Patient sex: F
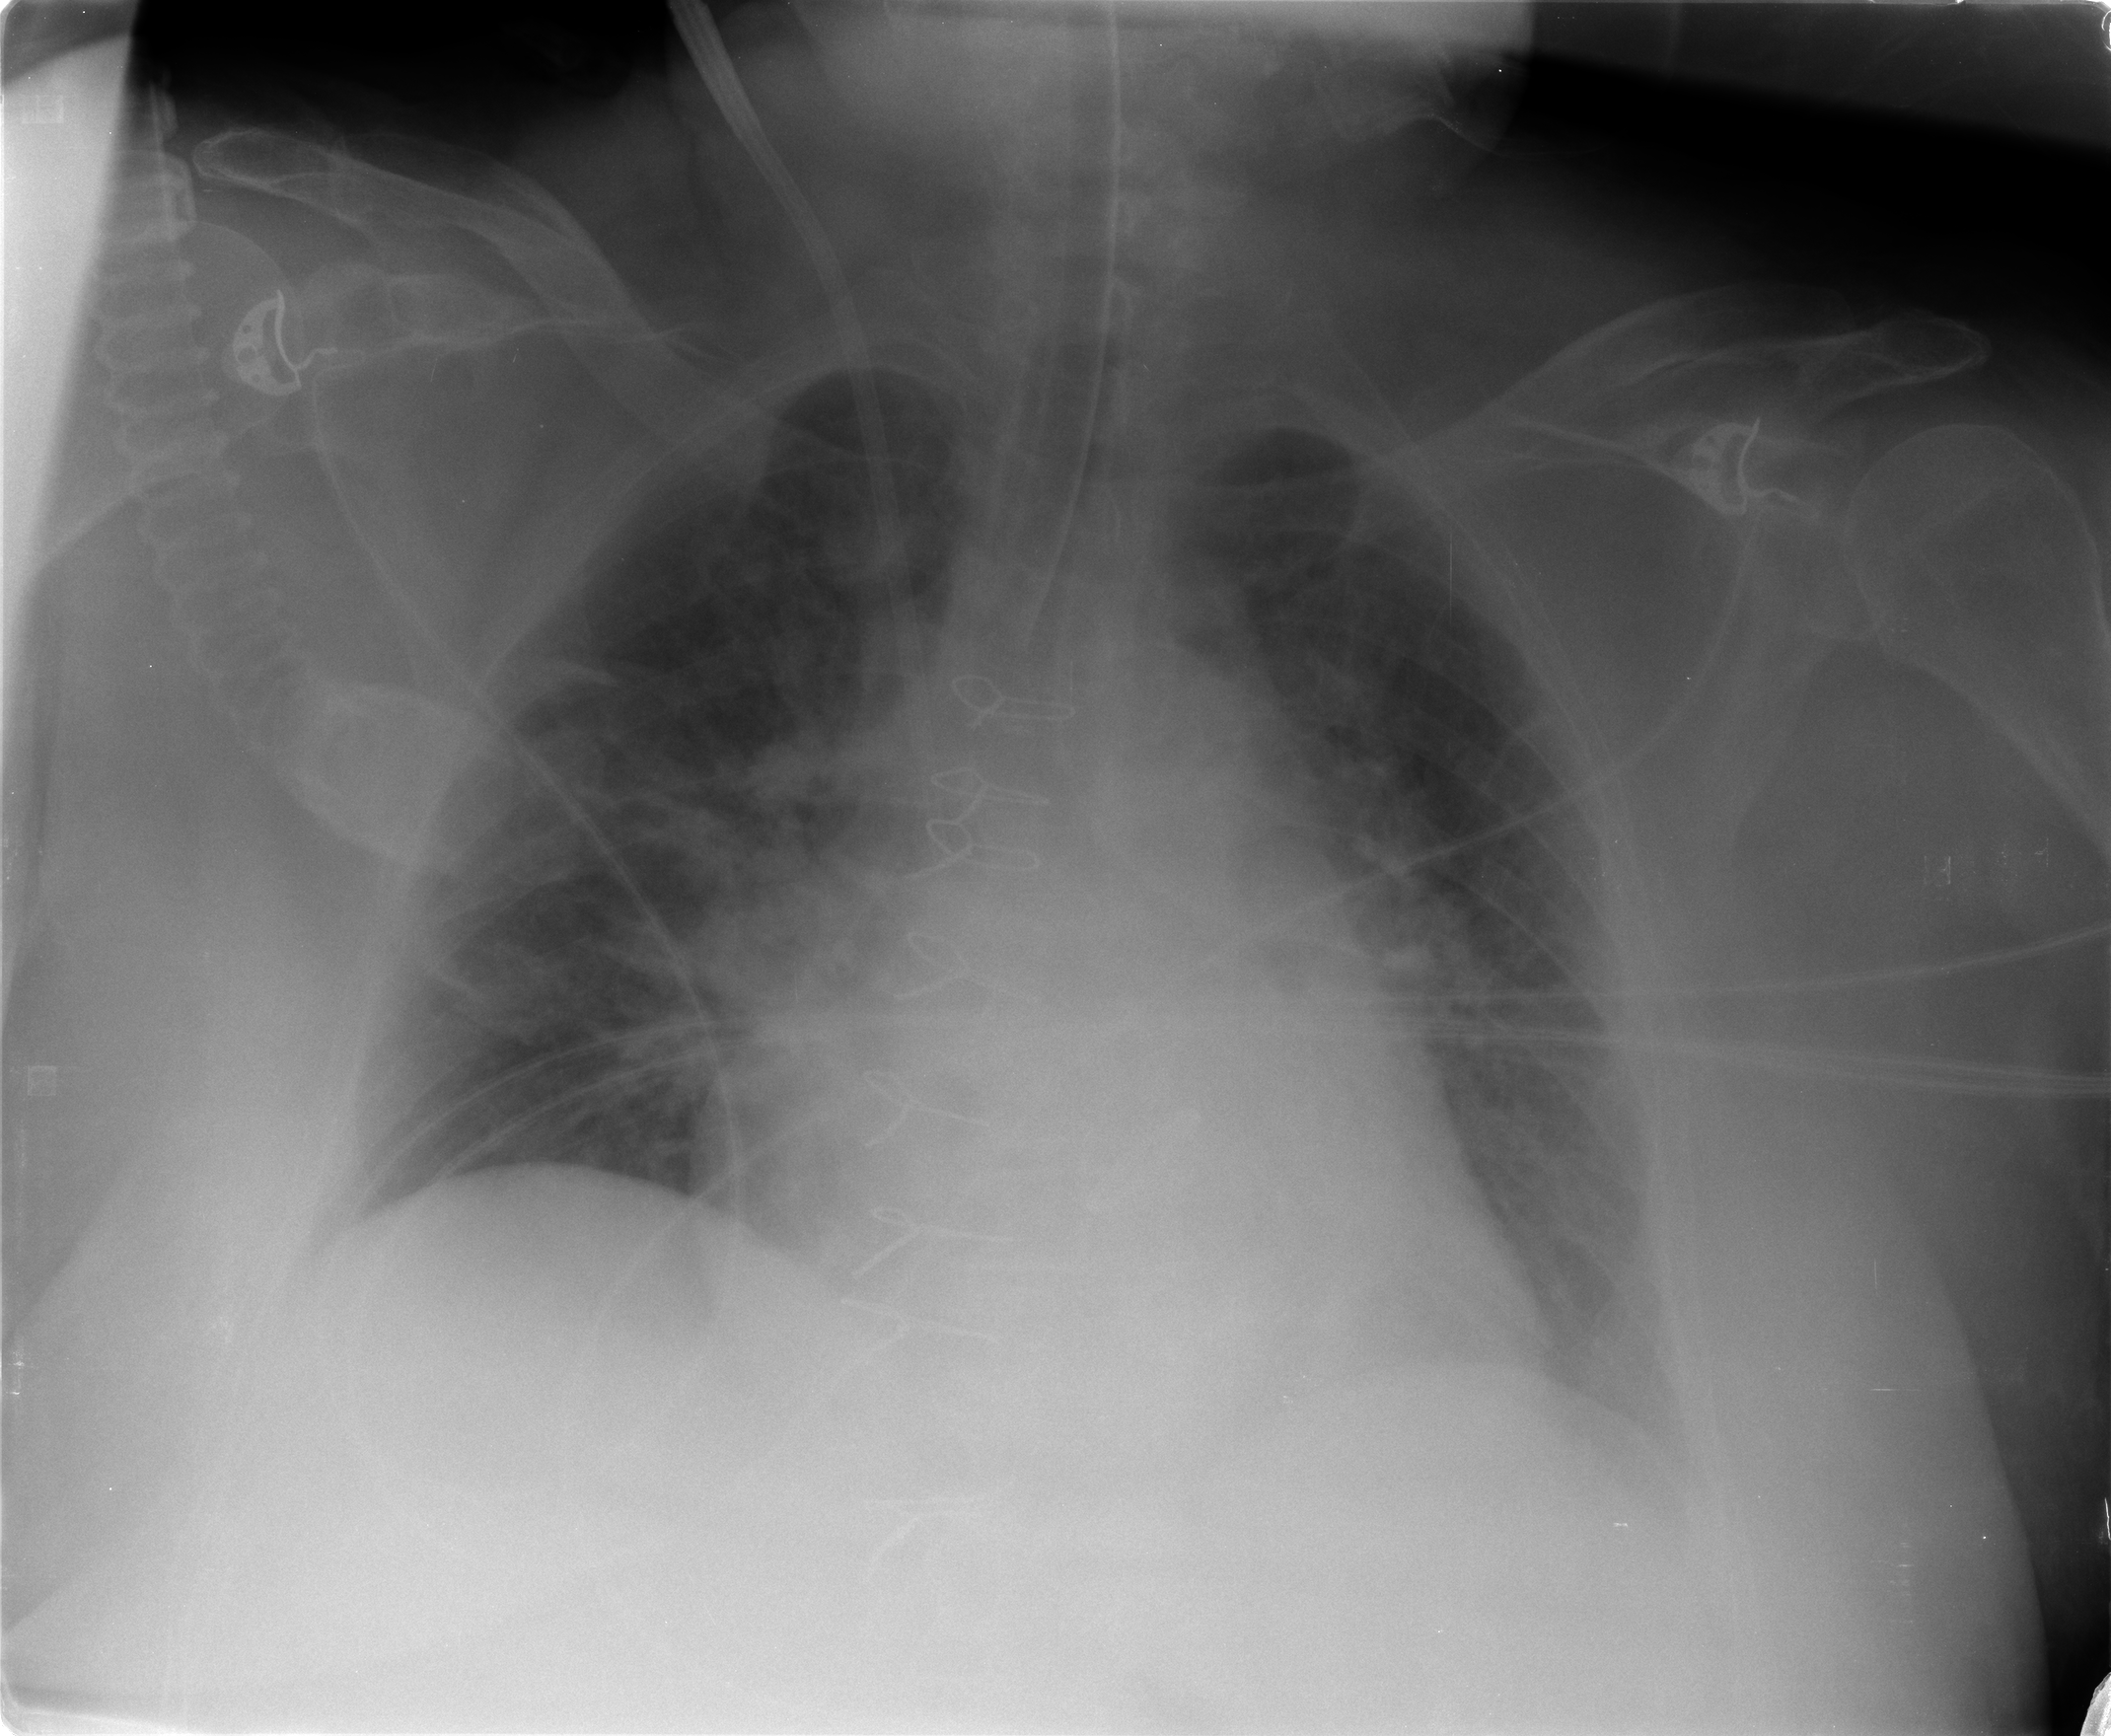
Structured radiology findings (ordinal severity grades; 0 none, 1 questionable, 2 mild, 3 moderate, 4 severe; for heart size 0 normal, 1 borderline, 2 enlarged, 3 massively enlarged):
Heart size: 2
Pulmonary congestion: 3
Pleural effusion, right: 0
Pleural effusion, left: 0
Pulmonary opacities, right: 1
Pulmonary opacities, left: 1
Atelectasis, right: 2
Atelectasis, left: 2